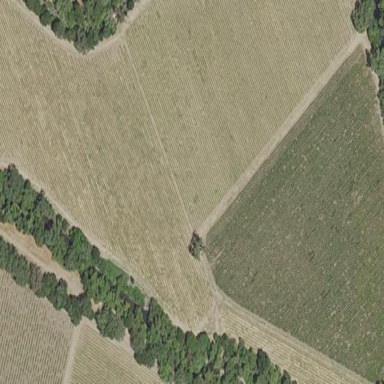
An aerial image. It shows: Vineyard with grape crops.